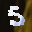
Label: 5